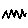
Label: zigzag